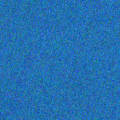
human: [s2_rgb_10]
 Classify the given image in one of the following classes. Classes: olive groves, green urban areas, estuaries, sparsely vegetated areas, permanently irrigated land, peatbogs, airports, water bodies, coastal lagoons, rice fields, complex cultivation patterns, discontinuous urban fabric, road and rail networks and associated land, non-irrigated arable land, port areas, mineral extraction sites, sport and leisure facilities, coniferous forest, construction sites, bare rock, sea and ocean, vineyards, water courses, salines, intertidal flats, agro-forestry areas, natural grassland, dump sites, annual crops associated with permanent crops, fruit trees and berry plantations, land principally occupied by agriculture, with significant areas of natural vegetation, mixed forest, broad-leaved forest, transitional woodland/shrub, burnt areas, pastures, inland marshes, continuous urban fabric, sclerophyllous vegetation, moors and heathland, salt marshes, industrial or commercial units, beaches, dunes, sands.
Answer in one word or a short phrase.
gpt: sea and ocean